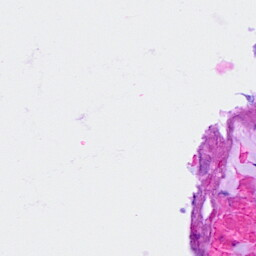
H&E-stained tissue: Ovarian